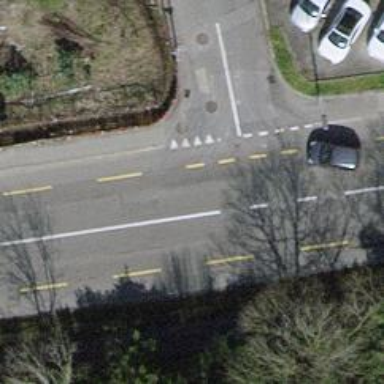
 with designated cycle lane on both sides."